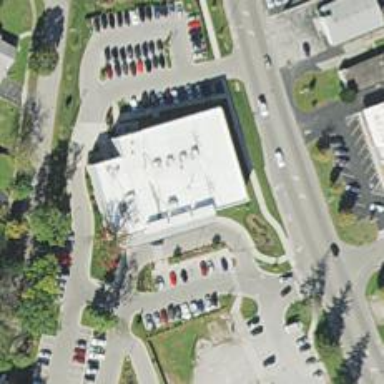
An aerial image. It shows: Pharmacy providing healthcare services.